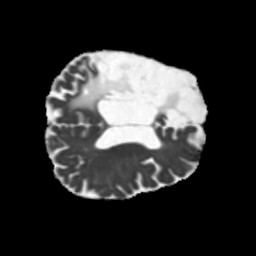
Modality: MD
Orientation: axial
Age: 64
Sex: male
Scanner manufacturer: siemens
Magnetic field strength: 3 T
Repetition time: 5.25 s
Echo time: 0.08 s